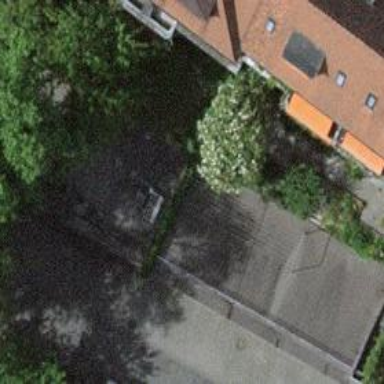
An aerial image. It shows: Flat roofed garages with grey asphalt roofing.